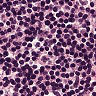
Metastatic tissue present: no